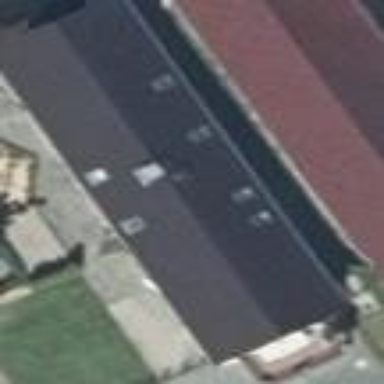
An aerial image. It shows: Gabled building with roof oriented along its structure.